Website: crate-barrel
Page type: customer-info-address
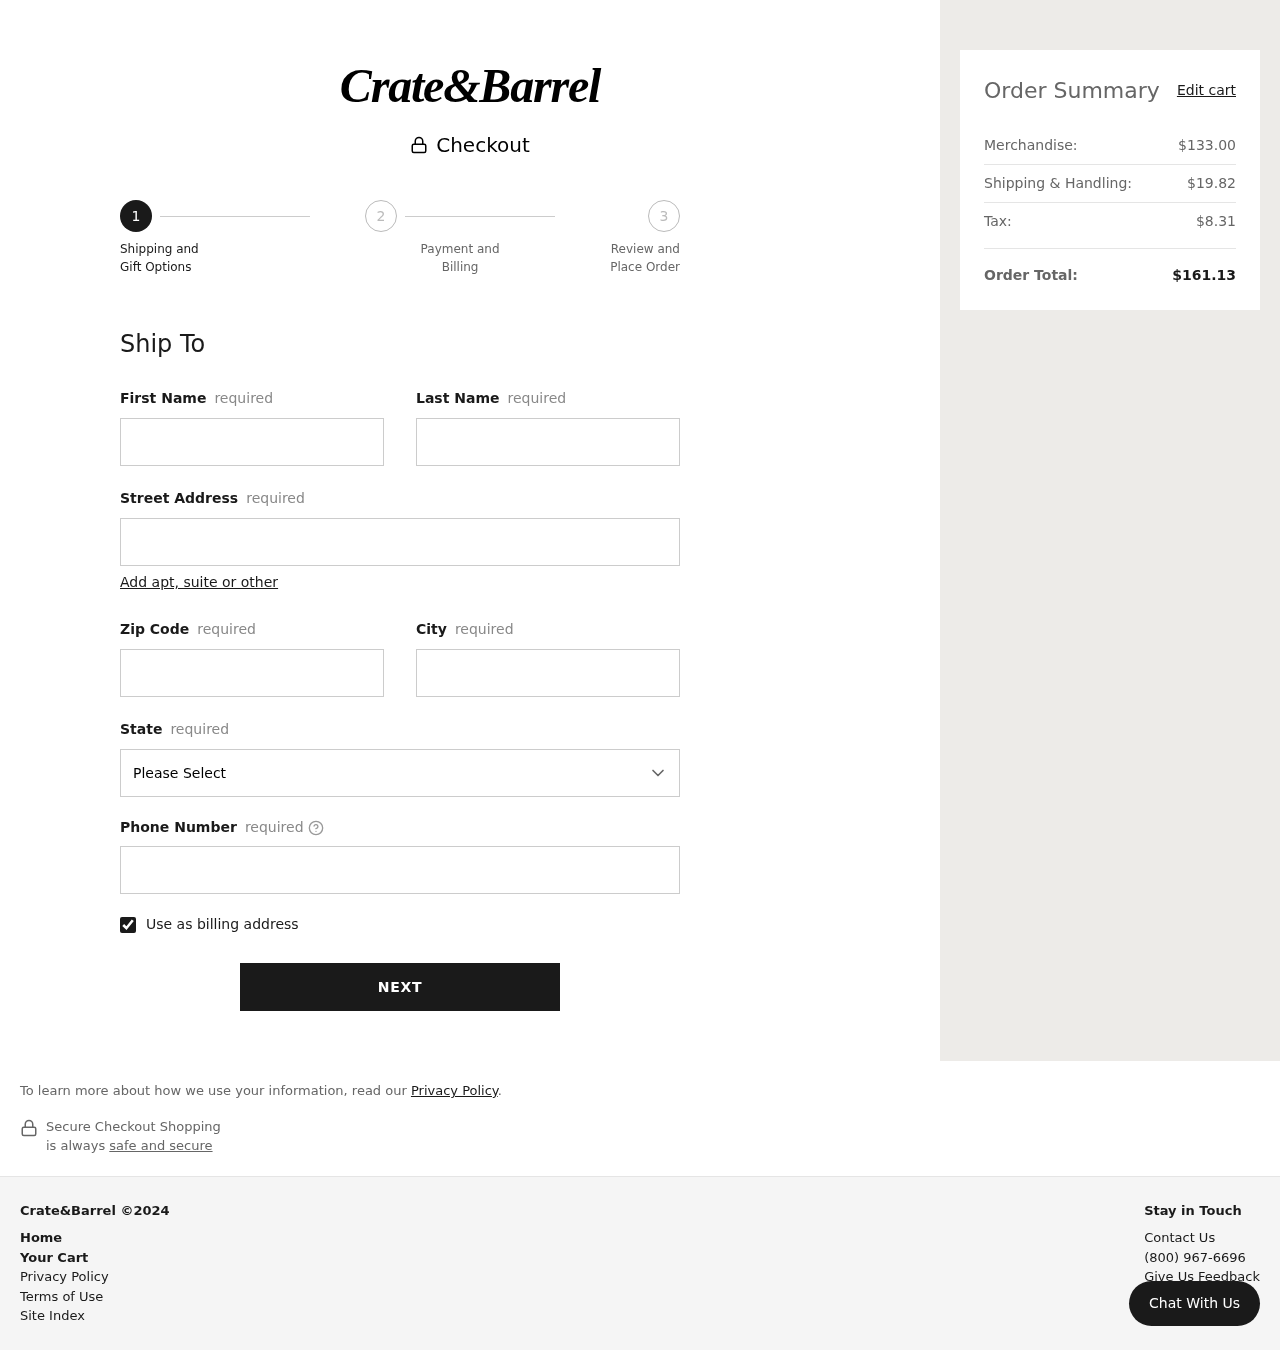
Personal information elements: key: PII_CITY
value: Bryanbury
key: PII_FIRSTNAME
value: Carrie
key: PII_LASTNAME
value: Thomas
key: PII_PHONE
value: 3742668705
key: PII_POSTCODE
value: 53790
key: PII_STATE
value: New Jersey
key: PII_STREET
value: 190 Amanda Knolls Suite 513
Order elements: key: ORDER_SUBTOTAL
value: $133.00
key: ORDER_SHIPPING_COST
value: $19.82
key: ORDER_TAX
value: $8.31
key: ORDER_TOTAL
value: $161.13